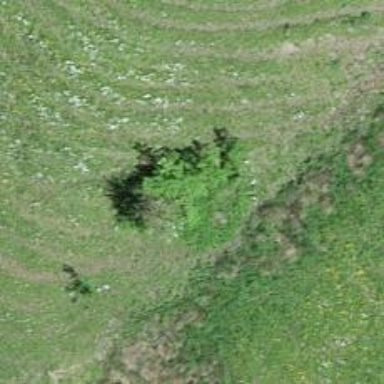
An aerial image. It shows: Single tag "natural: tree."